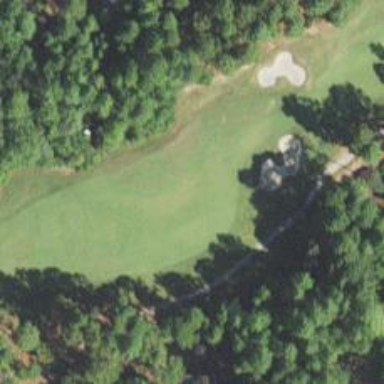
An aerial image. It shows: Golf hole.